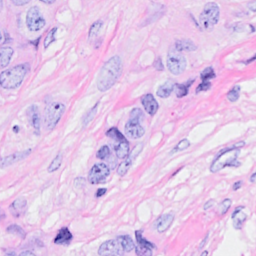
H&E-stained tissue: Breast